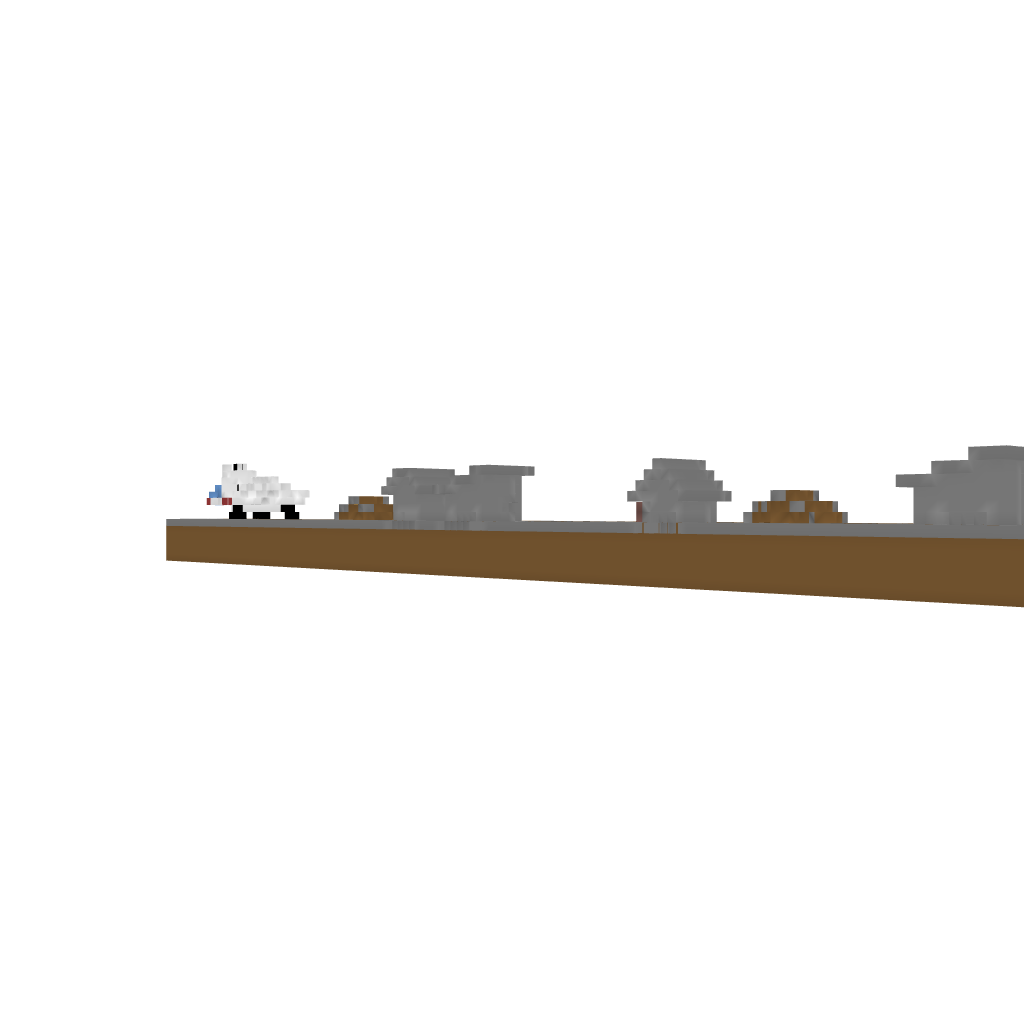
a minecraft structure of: Commander Keen Border village overworld bad low quality